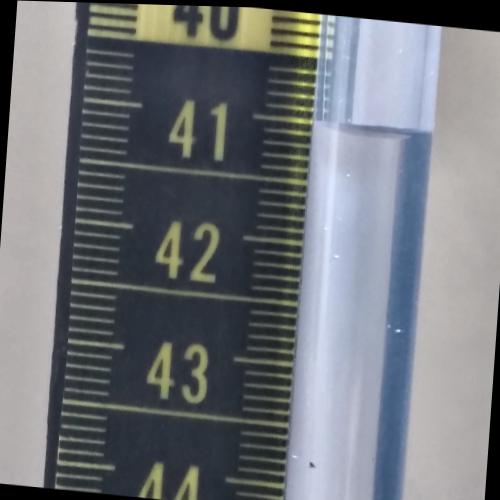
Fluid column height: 41.0 cm